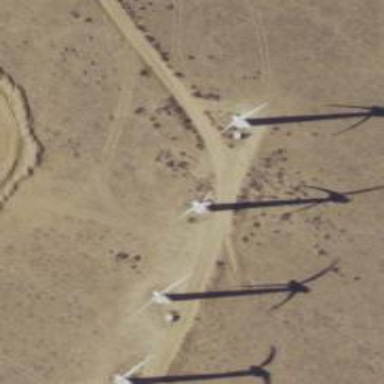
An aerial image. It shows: Wind power generator with wind turbines.